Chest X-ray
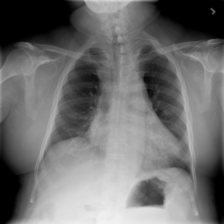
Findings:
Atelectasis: negative
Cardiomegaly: positive
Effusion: negative
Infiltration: negative
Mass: negative
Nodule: negative
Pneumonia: negative
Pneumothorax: negative
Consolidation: negative
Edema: negative
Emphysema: negative
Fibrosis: negative
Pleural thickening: negative
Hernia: negative